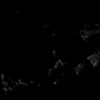
Label: not_dusty